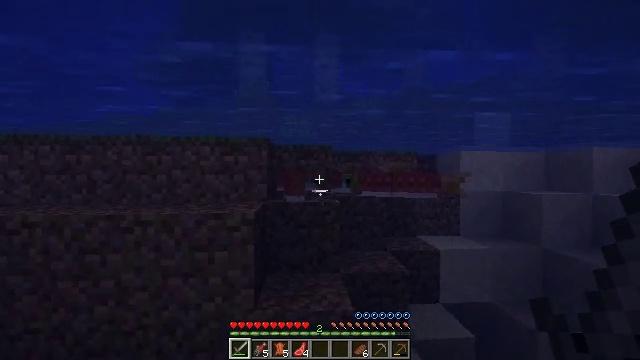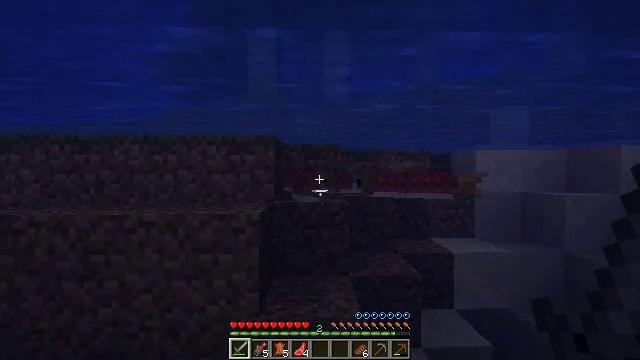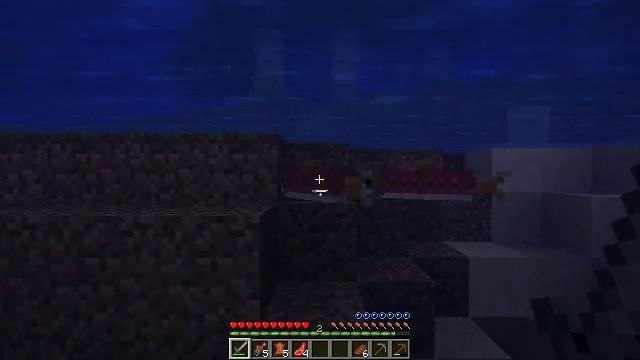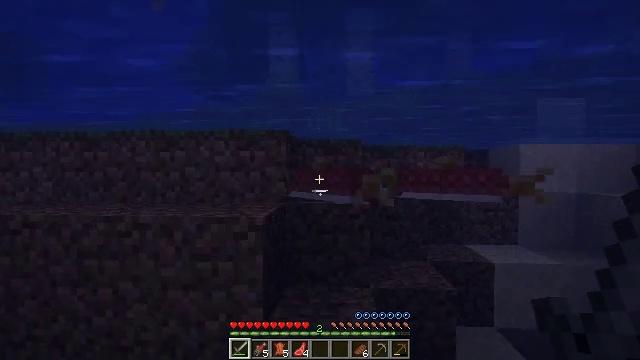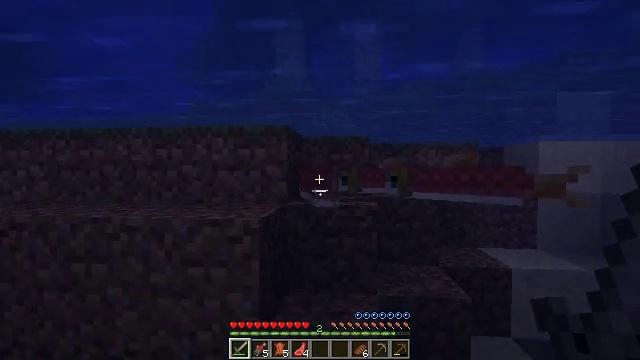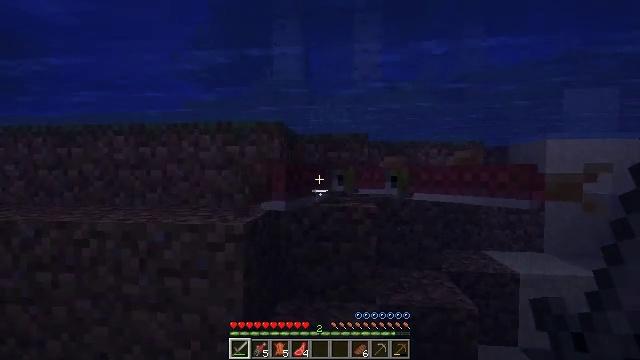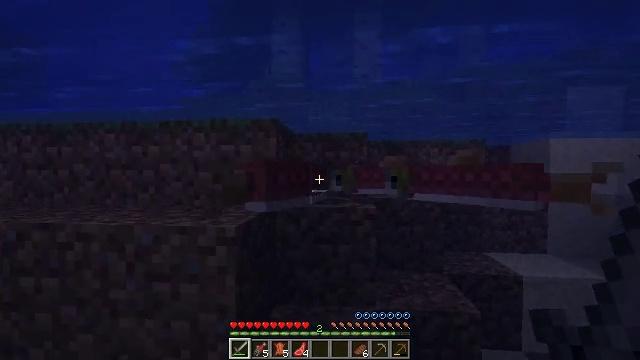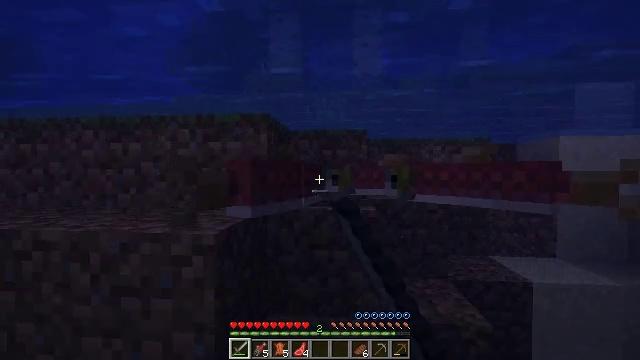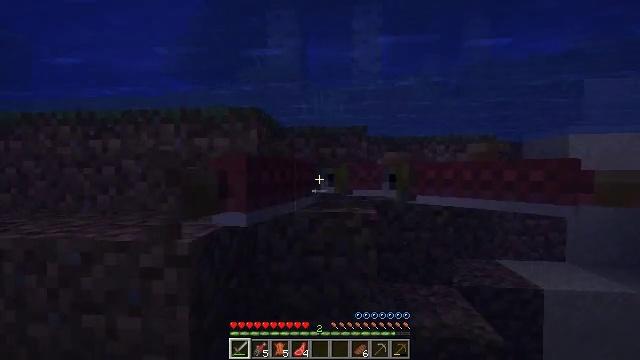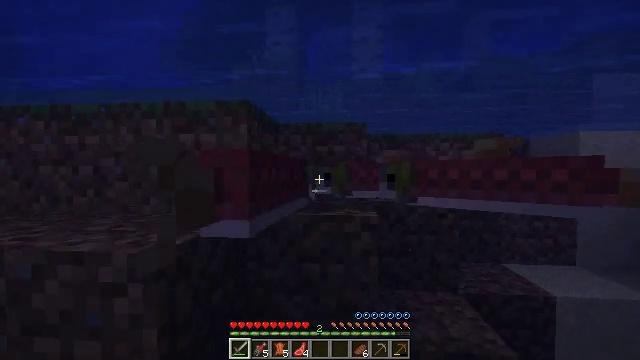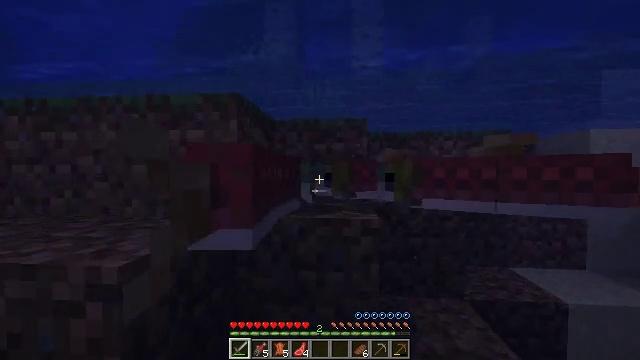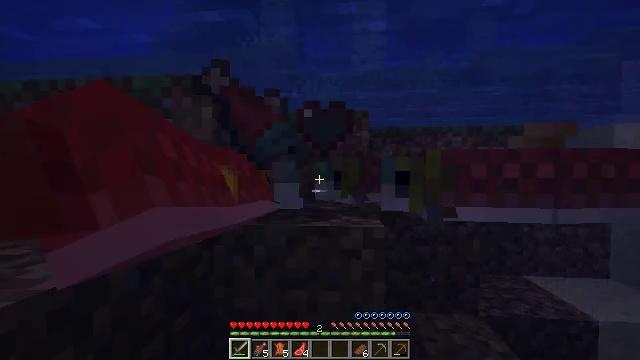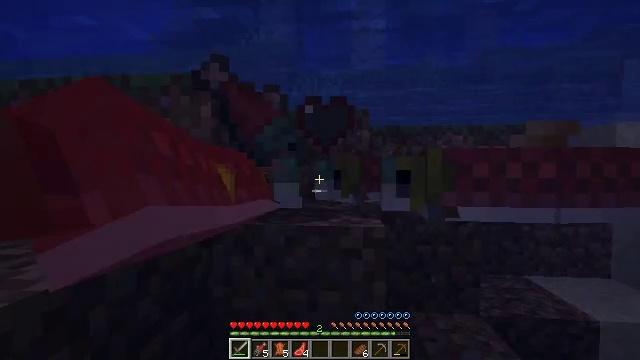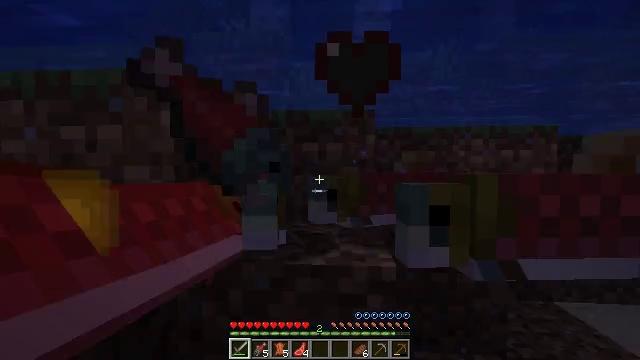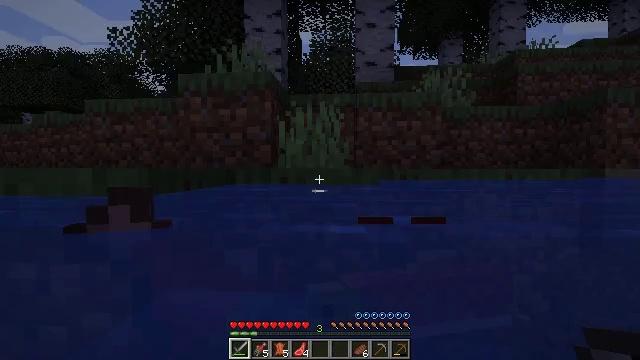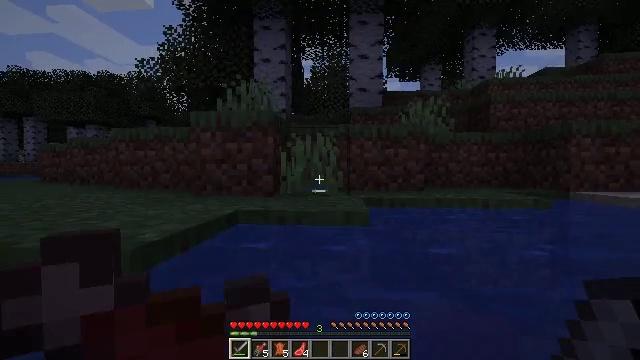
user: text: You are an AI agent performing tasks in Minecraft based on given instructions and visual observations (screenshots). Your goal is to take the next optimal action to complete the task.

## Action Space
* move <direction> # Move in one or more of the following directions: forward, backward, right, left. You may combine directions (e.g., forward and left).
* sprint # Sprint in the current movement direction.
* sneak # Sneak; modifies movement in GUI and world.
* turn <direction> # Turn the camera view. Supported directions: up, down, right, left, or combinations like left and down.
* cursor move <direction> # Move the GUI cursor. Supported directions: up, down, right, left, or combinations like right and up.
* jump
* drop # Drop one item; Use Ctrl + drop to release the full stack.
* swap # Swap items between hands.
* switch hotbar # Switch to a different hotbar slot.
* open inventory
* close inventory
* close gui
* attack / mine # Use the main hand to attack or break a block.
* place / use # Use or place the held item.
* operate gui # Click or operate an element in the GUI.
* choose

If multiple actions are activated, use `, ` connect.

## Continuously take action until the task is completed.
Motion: motion action
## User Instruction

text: Fish and kill the salmon.
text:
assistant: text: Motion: move forward, turn left
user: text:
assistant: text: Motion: move forward, turn left
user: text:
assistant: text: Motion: move forward, turn left
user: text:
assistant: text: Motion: move forward, turn left
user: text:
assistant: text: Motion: move forward
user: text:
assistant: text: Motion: move forward, attack / mine
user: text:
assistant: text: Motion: move forward, attack / mine
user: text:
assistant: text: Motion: move forward
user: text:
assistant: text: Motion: move forward
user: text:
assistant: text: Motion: move forward
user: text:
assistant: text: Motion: move forward
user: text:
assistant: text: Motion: move forward
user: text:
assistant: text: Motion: move forward
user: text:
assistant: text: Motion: move forward
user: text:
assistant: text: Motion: move forward
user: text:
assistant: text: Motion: no_op
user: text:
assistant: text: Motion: no_op
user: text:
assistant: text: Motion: no_op
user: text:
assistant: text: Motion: no_op
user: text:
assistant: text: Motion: turn right
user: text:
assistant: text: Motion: turn right and down
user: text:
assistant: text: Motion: turn right and down
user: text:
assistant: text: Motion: turn right and down
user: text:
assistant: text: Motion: turn right and down
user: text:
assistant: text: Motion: turn right and down
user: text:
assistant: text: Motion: turn right and down
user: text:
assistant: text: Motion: no_op
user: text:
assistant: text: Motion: no_op
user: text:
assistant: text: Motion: no_op
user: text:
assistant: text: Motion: no_op